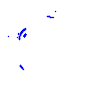
Particle: pion